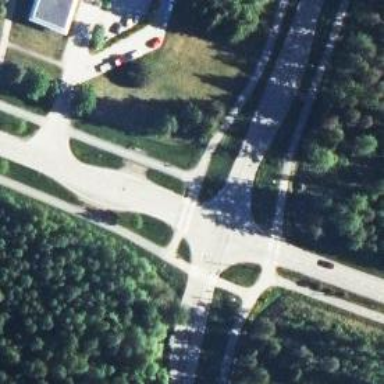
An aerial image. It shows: Cycleway.